Field crop: tomato
Growth stage: 1
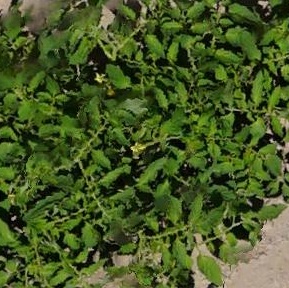
Species: tomato